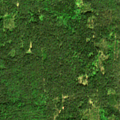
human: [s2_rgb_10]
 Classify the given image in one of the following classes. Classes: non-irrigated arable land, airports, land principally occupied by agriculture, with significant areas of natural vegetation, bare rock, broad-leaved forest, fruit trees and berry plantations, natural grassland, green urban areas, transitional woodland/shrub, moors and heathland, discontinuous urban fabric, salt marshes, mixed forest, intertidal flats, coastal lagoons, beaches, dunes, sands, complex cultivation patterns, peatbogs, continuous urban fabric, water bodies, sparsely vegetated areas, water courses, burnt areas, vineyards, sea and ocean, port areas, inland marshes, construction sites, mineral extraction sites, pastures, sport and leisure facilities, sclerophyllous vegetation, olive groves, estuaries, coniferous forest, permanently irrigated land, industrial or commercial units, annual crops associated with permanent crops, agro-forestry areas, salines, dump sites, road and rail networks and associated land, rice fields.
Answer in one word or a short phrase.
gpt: coniferous forest, mixed forest